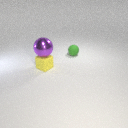
large purple metal sphere above small yellow rubber cube